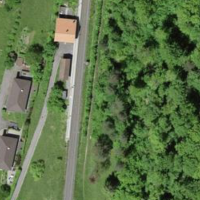
EUNIS habitat code: 44
Species observed at this site:
Euonymus europaeus